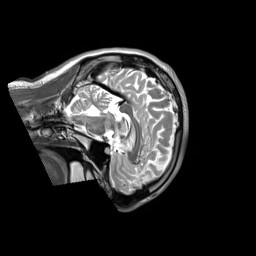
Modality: T2w
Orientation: sagittal
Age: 20
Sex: male
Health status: ill
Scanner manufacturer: siemens
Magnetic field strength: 3 T
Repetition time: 2.8 s
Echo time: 0.326 s